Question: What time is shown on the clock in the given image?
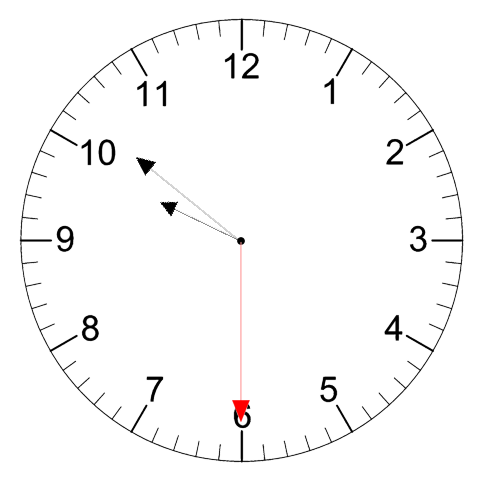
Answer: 09:51:30